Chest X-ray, AP view. Patient: 24 years old, sex F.
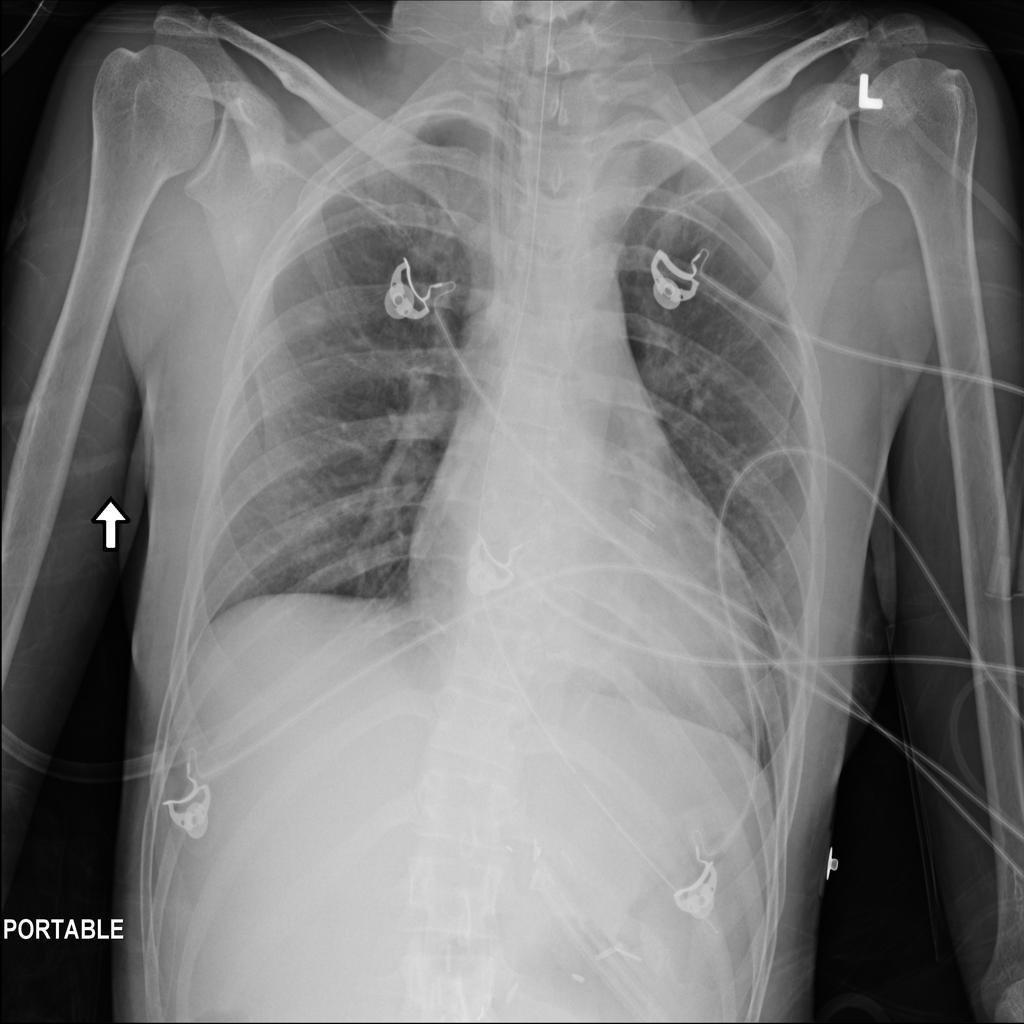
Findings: No Finding